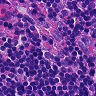
Metastatic tissue present: no